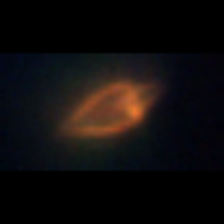
Taxon: Gyrodinium
Group: Dinoflagellates